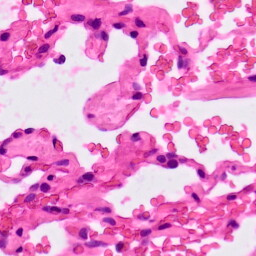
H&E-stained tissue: Lung